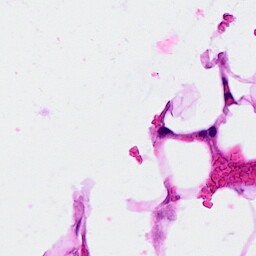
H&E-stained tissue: Breast